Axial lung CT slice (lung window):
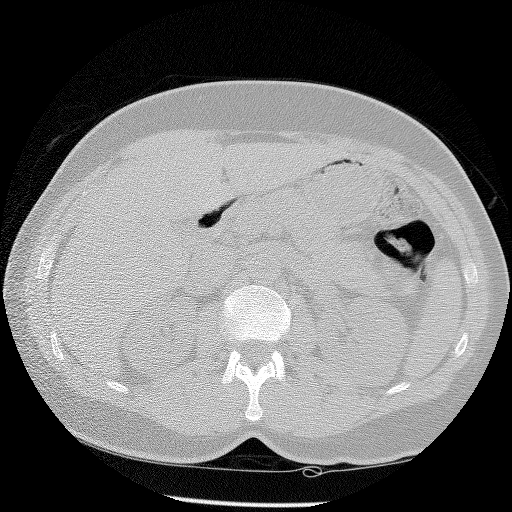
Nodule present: no